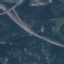
Land use / land cover class: Highway